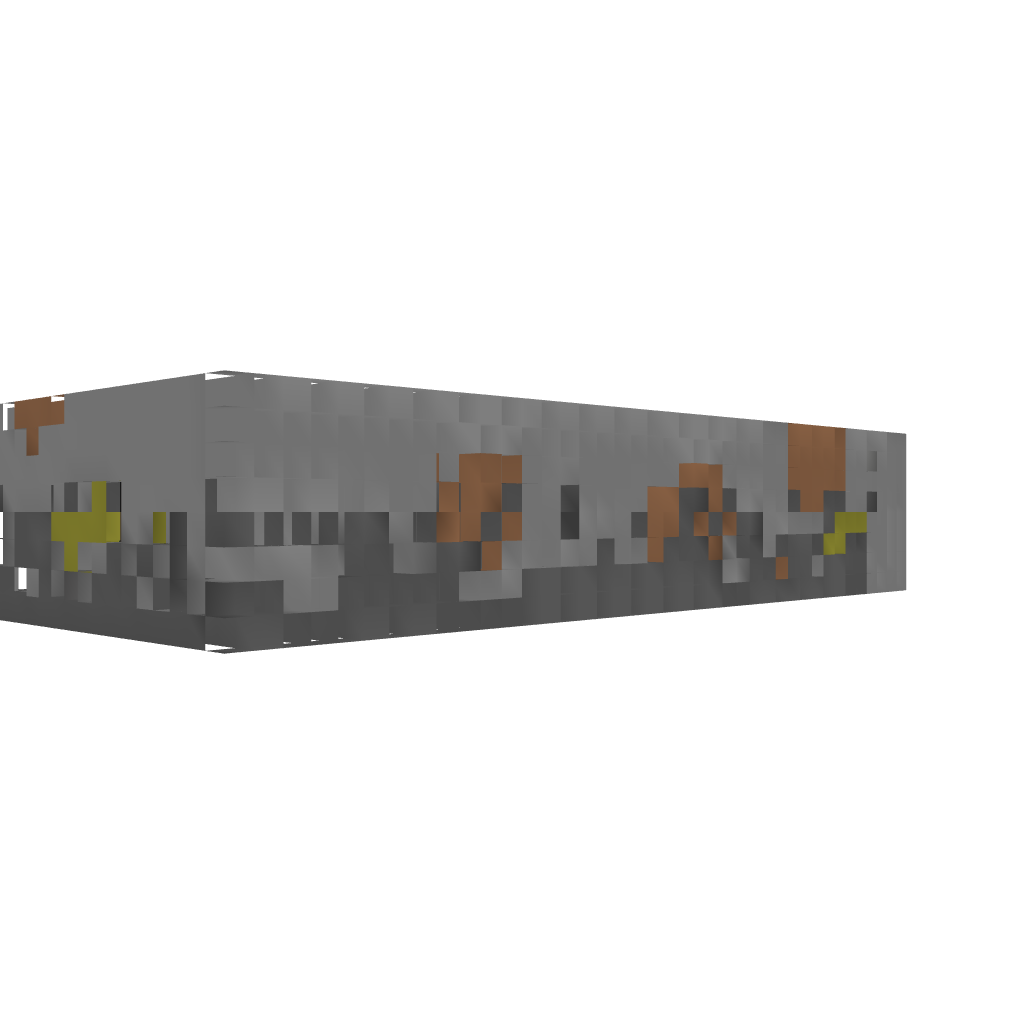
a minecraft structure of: Underground Factions Tutorial